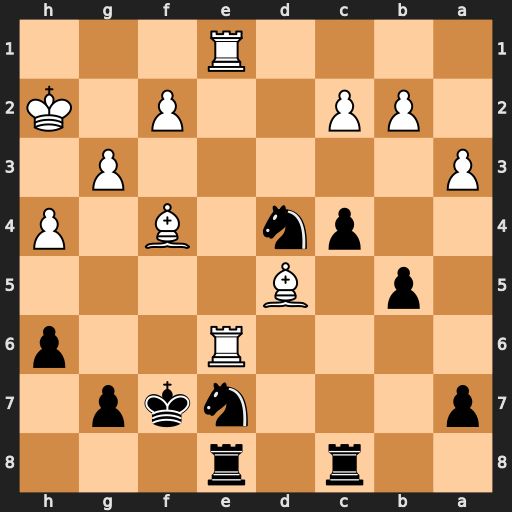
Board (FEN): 2r1r3/p3nkp1/4R2p/1p1B4/2pn1B1P/P5P1/1PP2P1K/4R3
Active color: b
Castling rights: -
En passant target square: -
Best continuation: Nxd5 Rxe8 Rxe8